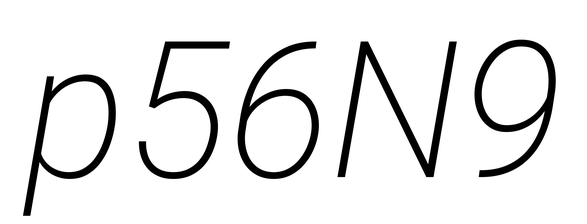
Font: Roboto-Italic_ExtraLight_Italic